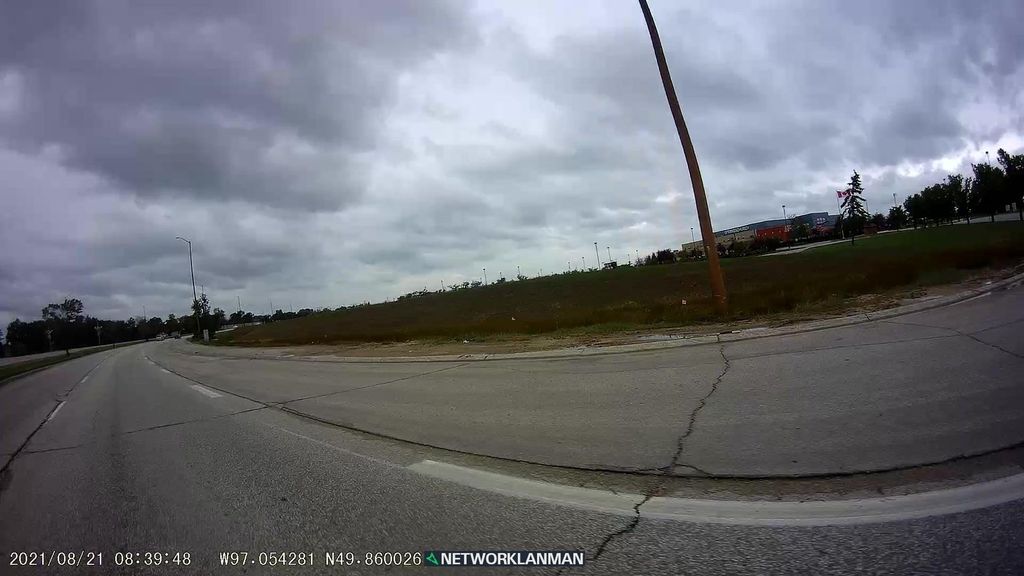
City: winnipeg